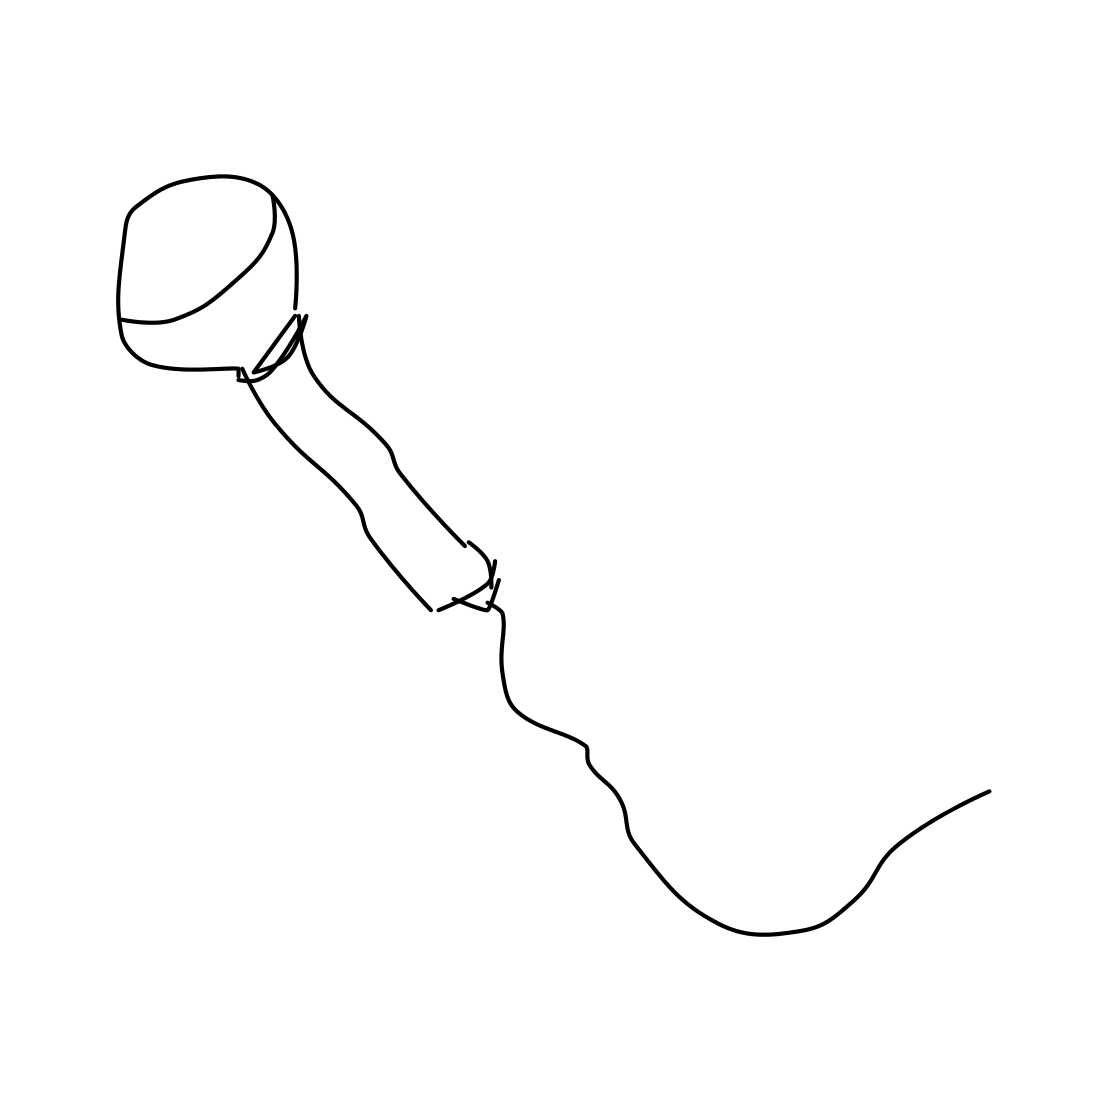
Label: microphone